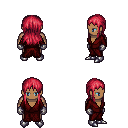
a pixel art fantasy rpg character, male body template, human, dark skin, red robe, gold greaves, ruby red unkempt hairstyle, metal gloves, metal boots, four views (front, back, left, right), 2x2 character sprite sheet, small pixel art, hard edges, no anti-aliasing